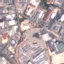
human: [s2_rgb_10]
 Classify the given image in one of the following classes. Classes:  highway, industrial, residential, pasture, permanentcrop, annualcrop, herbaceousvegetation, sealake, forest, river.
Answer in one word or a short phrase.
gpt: Industrial